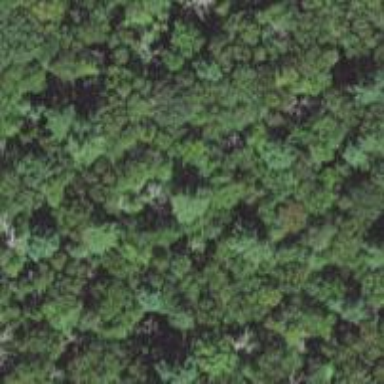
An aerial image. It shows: Mixed woodland area with various types of leaves.